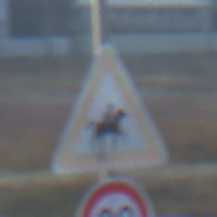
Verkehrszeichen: ReiterLinks
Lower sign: Geschwindigkeit20
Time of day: Dawn
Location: Outdoor (Nature)
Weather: Clear
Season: NotSpecified
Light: Natural